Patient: sex F, age 39
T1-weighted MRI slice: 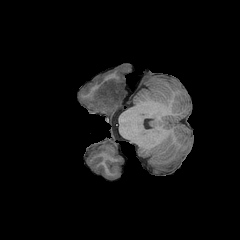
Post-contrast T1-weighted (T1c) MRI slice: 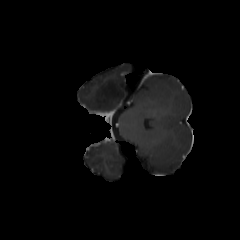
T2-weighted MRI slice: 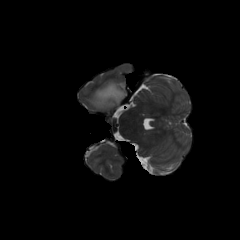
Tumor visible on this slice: yes
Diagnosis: Astrocytoma, IDH-mutant
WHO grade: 4